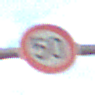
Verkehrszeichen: Geschwindigkeit50
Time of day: SunriseSunset
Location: Outdoor (Nature)
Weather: PartlyCloudy
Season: NotSpecified
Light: Natural